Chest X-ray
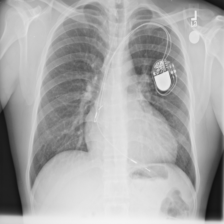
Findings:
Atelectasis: negative
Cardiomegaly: positive
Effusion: negative
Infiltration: negative
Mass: negative
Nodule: negative
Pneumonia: negative
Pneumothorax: negative
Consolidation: negative
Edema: negative
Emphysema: negative
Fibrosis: negative
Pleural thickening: negative
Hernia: negative